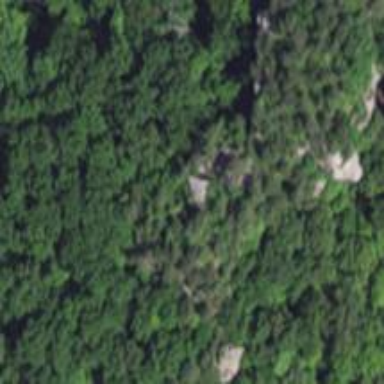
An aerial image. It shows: Climbing crag.